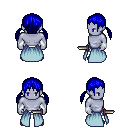
a pixel art fantasy rpg character, male body template, dark elf, purple skin, overskirt, white pants, blue twin-tailed hairstyle, white cloth bracers, maroon shoes, dagger, four views (front, back, left, right), 2x2 character sprite sheet, small pixel art, hard edges, no anti-aliasing